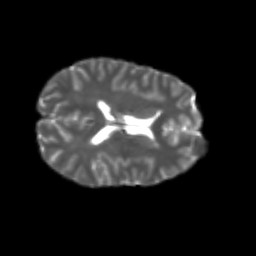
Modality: T2w
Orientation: axial
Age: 22
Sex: female
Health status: healthy
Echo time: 0.074 s